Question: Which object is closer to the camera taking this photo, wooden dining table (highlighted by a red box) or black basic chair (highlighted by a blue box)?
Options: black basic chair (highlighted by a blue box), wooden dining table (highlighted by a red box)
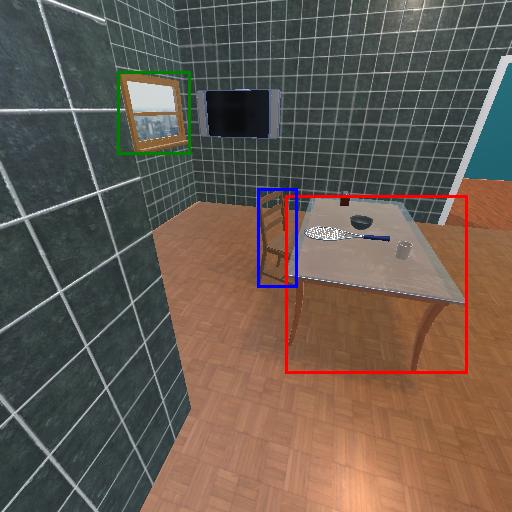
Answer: black basic chair (highlighted by a blue box)